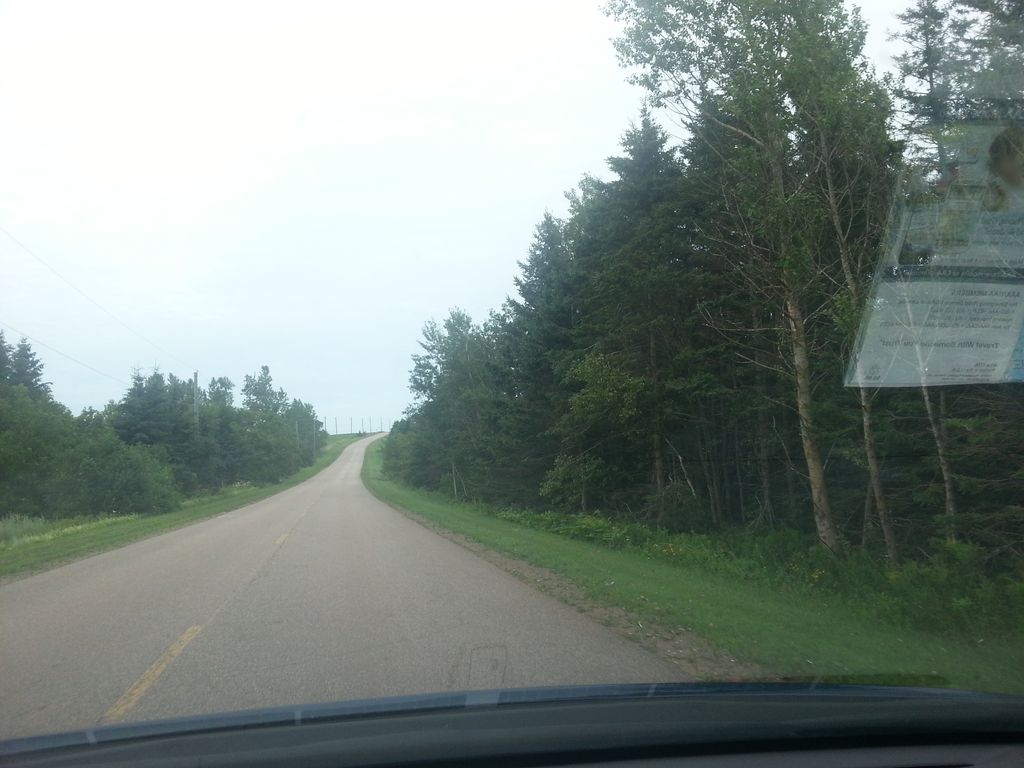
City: charlottetown